高一 · 代数
读下面的程序, 并回答问题,

(1) 画出该程序对应的程序框图;

(2) 若要使输入的 $x$ 值与输出的 $y$ 值相等, 则这样的 值有几个?
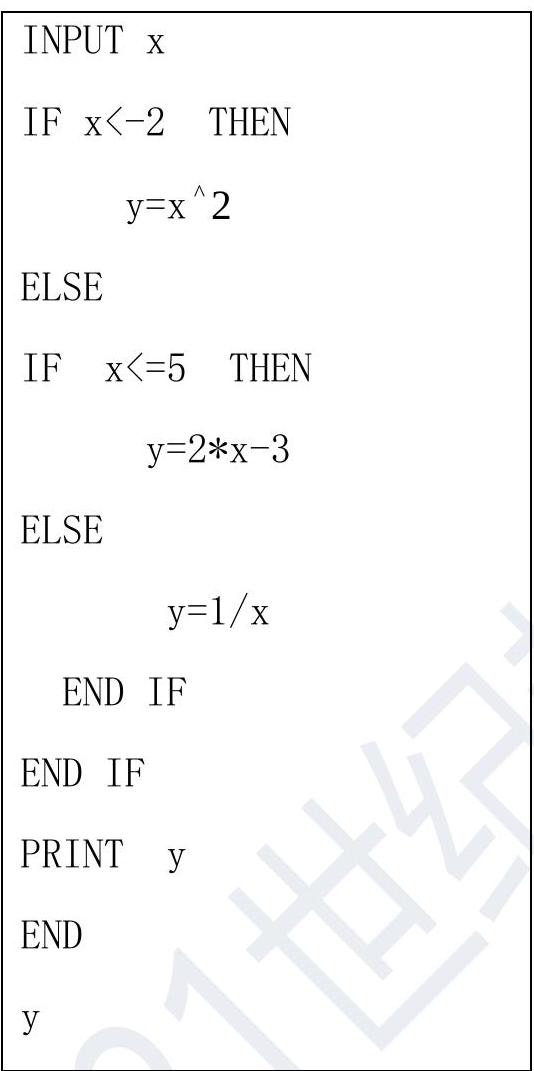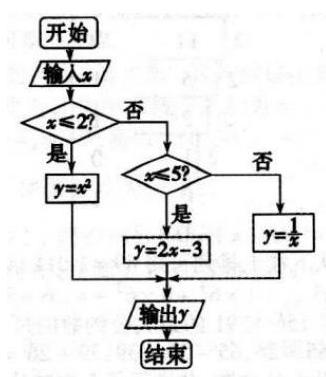
答案: 序可知这是一个求 $y=\left\{\begin{array}{l}x^{2}, x \leqslant 2 \\ 2 x-3,2<x \leqslant 5 \\ \frac{1}{x}, x>5\end{array}\right.$, 的函数值的程序.

(1) 程序框图如图所示.

（2）若 $x=x^{2}$, 则 $\mathrm{x}=0$ 或 $\mathrm{x}=1$, 此时均满足 $x \leq 2$; 若 $2 \mathrm{x}-3=\mathrm{x}$, 则 $\mathrm{x}=3$, 满足 $2<x \leq 5$;若 $\frac{1}{x}=x$, 则 $\mathrm{x}= \pm 1$, 不满足 $\mathrm{x}>5$.